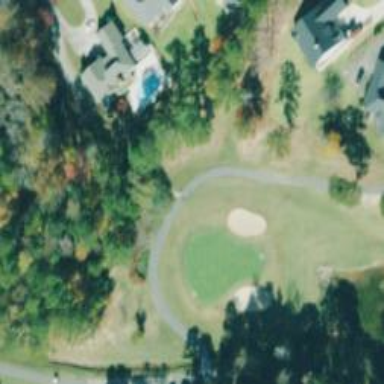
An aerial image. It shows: Path for both road and golf.